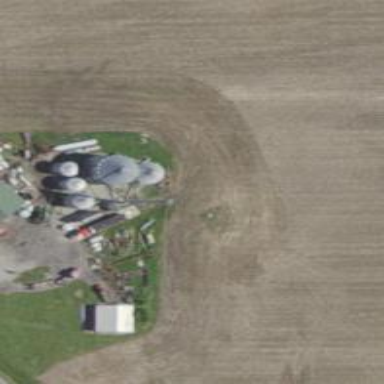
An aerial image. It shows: Silo.